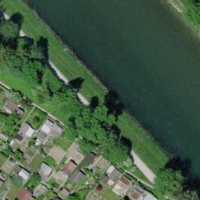
EUNIS habitat code: 24
Species observed at this site:
Allium ursinum
Fulica atra
Mareca strepera
Prunus padus
Erithacus rubecula
Pica pica
Fringilla coelebs
Aegithalos caudatus